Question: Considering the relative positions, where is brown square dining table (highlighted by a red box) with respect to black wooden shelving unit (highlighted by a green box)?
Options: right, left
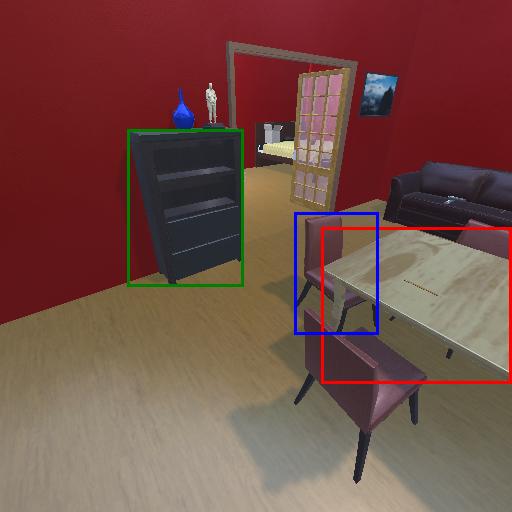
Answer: right